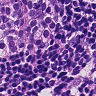
Metastatic tissue present: yes